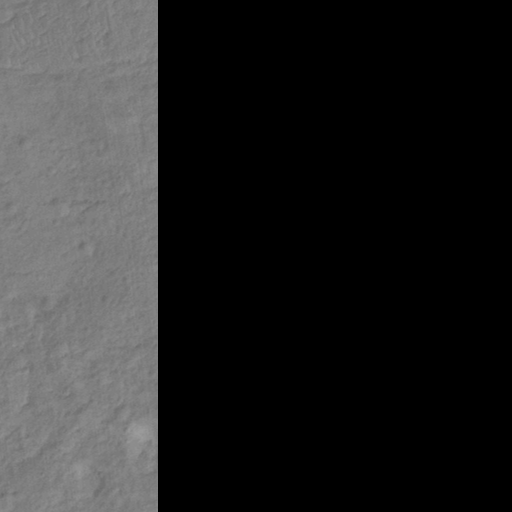
Objects detected: cone